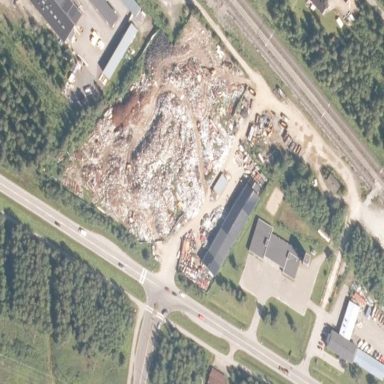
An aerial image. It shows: Landfill area.